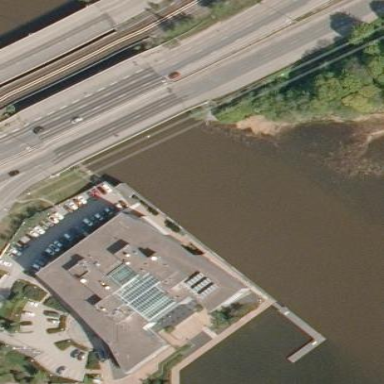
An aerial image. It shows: Office building.